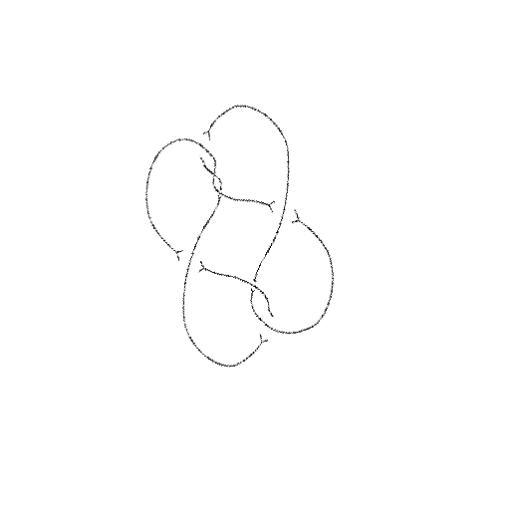
Crossing number: 7